Field crop: maize
Growth stage: 2
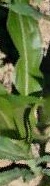
Species: maize